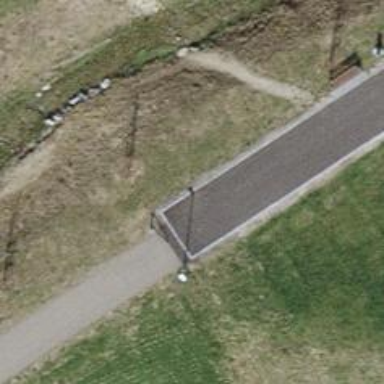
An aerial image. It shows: Openable double cycle barrier.